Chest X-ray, PA view. Patient: 62 years old, sex F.
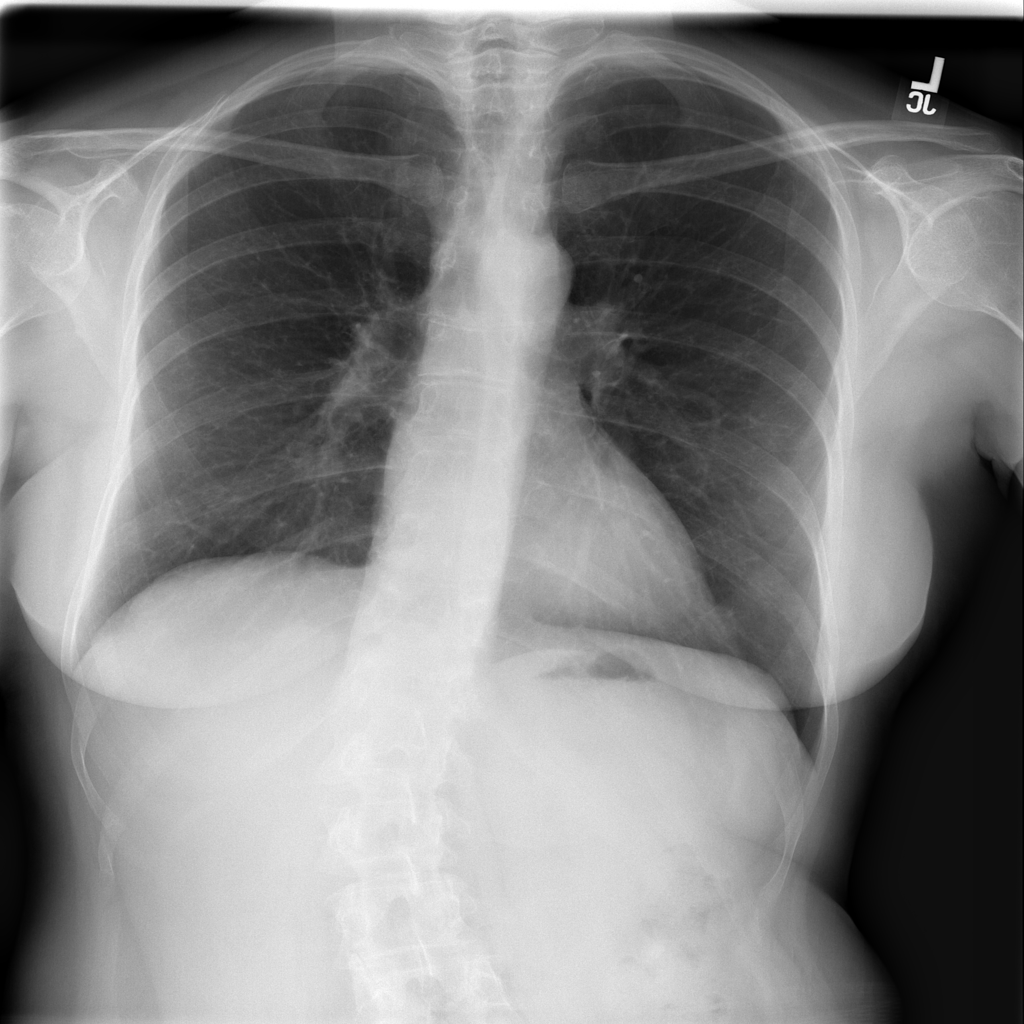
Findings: No Finding